Field crop: maize
Growth stage: 2
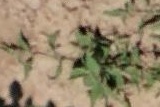
Species: atriplex